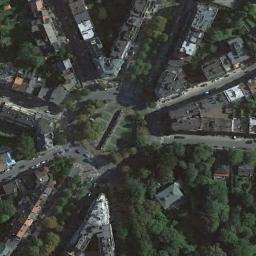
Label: roundabout